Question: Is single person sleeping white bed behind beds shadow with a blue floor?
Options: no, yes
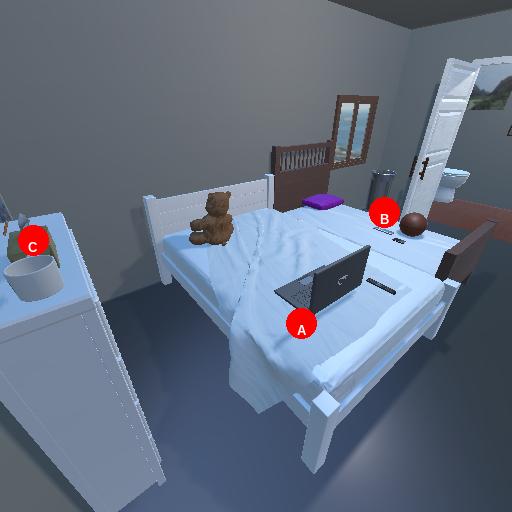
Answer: no